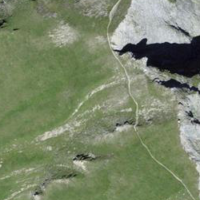
EUNIS habitat code: 31
Species observed at this site:
Parnassia palustris